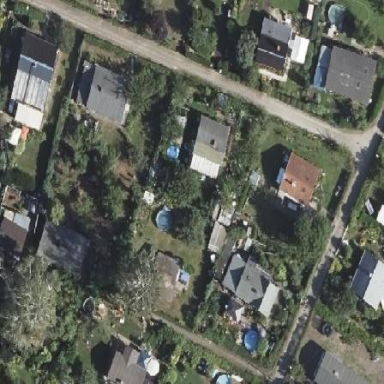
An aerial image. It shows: Plot within allotments.